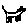
Label: cat